Question: I want to run the testng.xml file in Jenkins. I am using the custom workspace and I added as a build step.
I am writing the following command to Execute Shell:
'''
java -cp "./*:bin" org.testng.TestNG testng.xml
'''
All the required jar files and testng.xml file is inside '/home/wonderbiz/Documents/JarFolder'
When I am clicking on build now I am getting this exception.

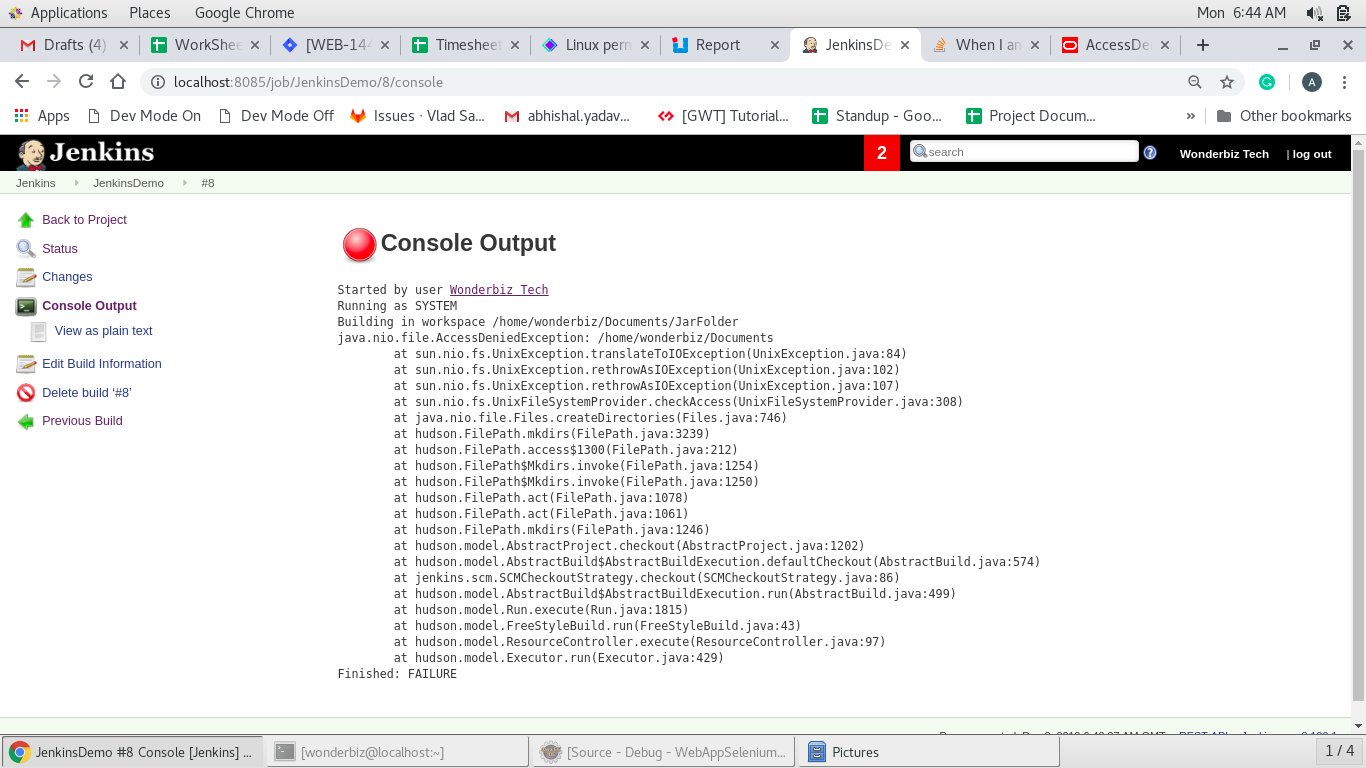
Answer: Run command as a root user or
Change the permission of the root directory that you want to access e.g. here /home/wonderbiz/Documents/JarFolder
so use command
'''
$ sudo su
# chmod -R 777 /home
'''
But i would recommend you to create own directory and then modify the permission of that directory.
e.g.
'''
# mkdir /demo
'''
Copy required file to that directory() and do the configuration setting then try to run.